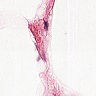
Metastatic tissue present: no